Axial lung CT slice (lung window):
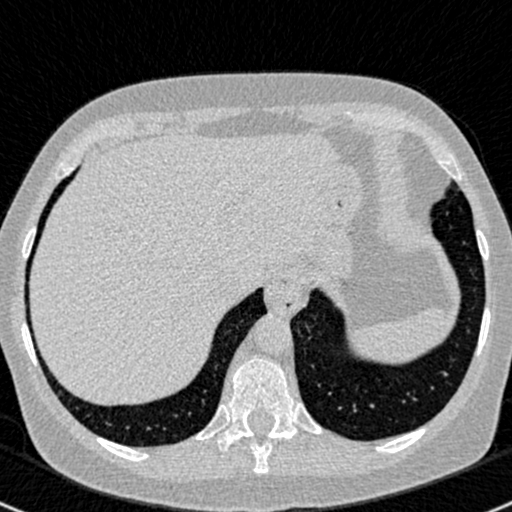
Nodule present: no